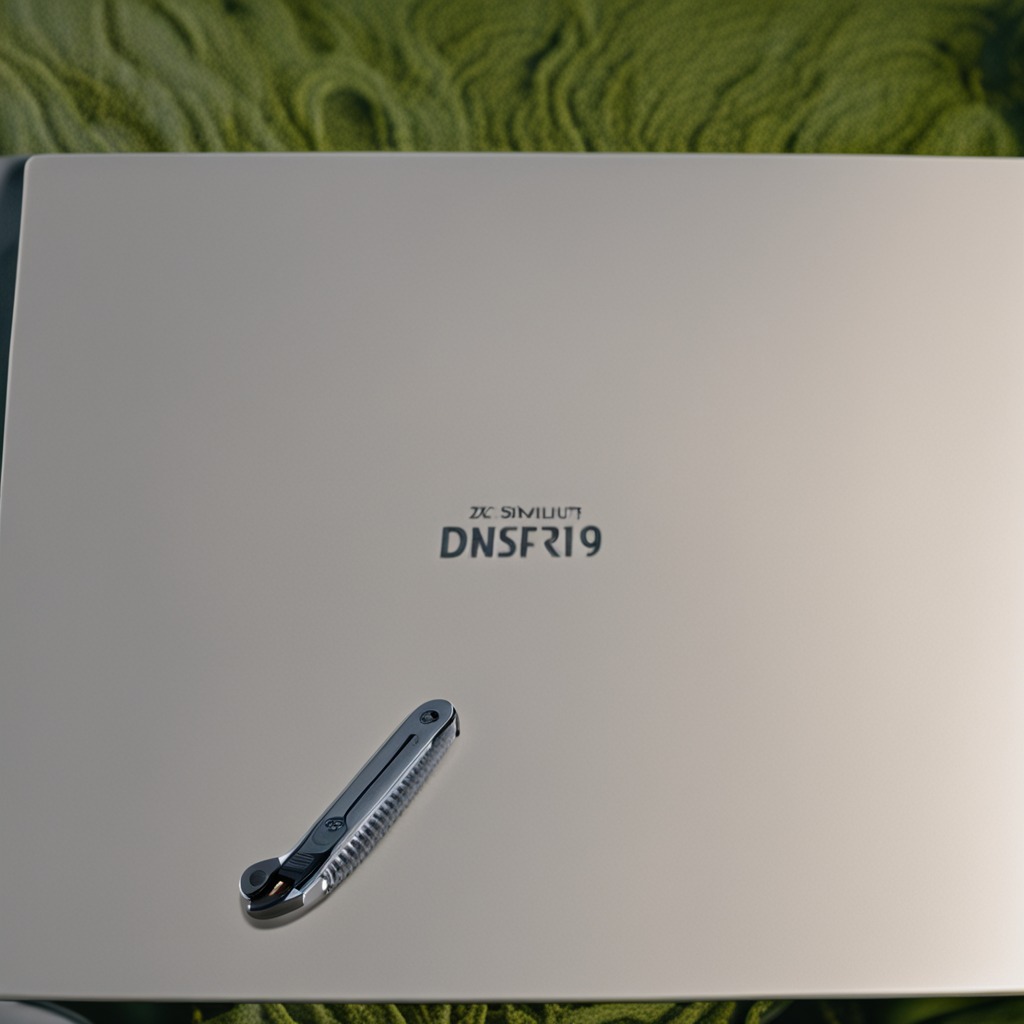
A utility knife is lying on the textured surface of the table.